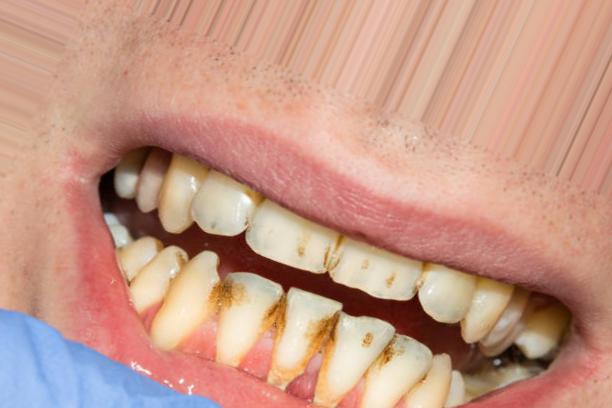
Condition: Caries